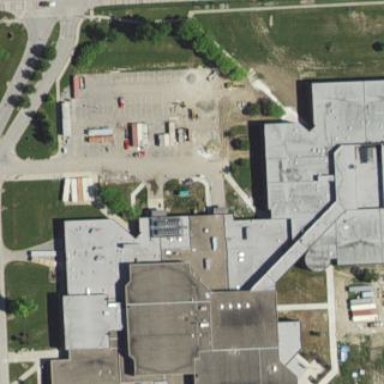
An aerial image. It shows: School building.